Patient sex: M
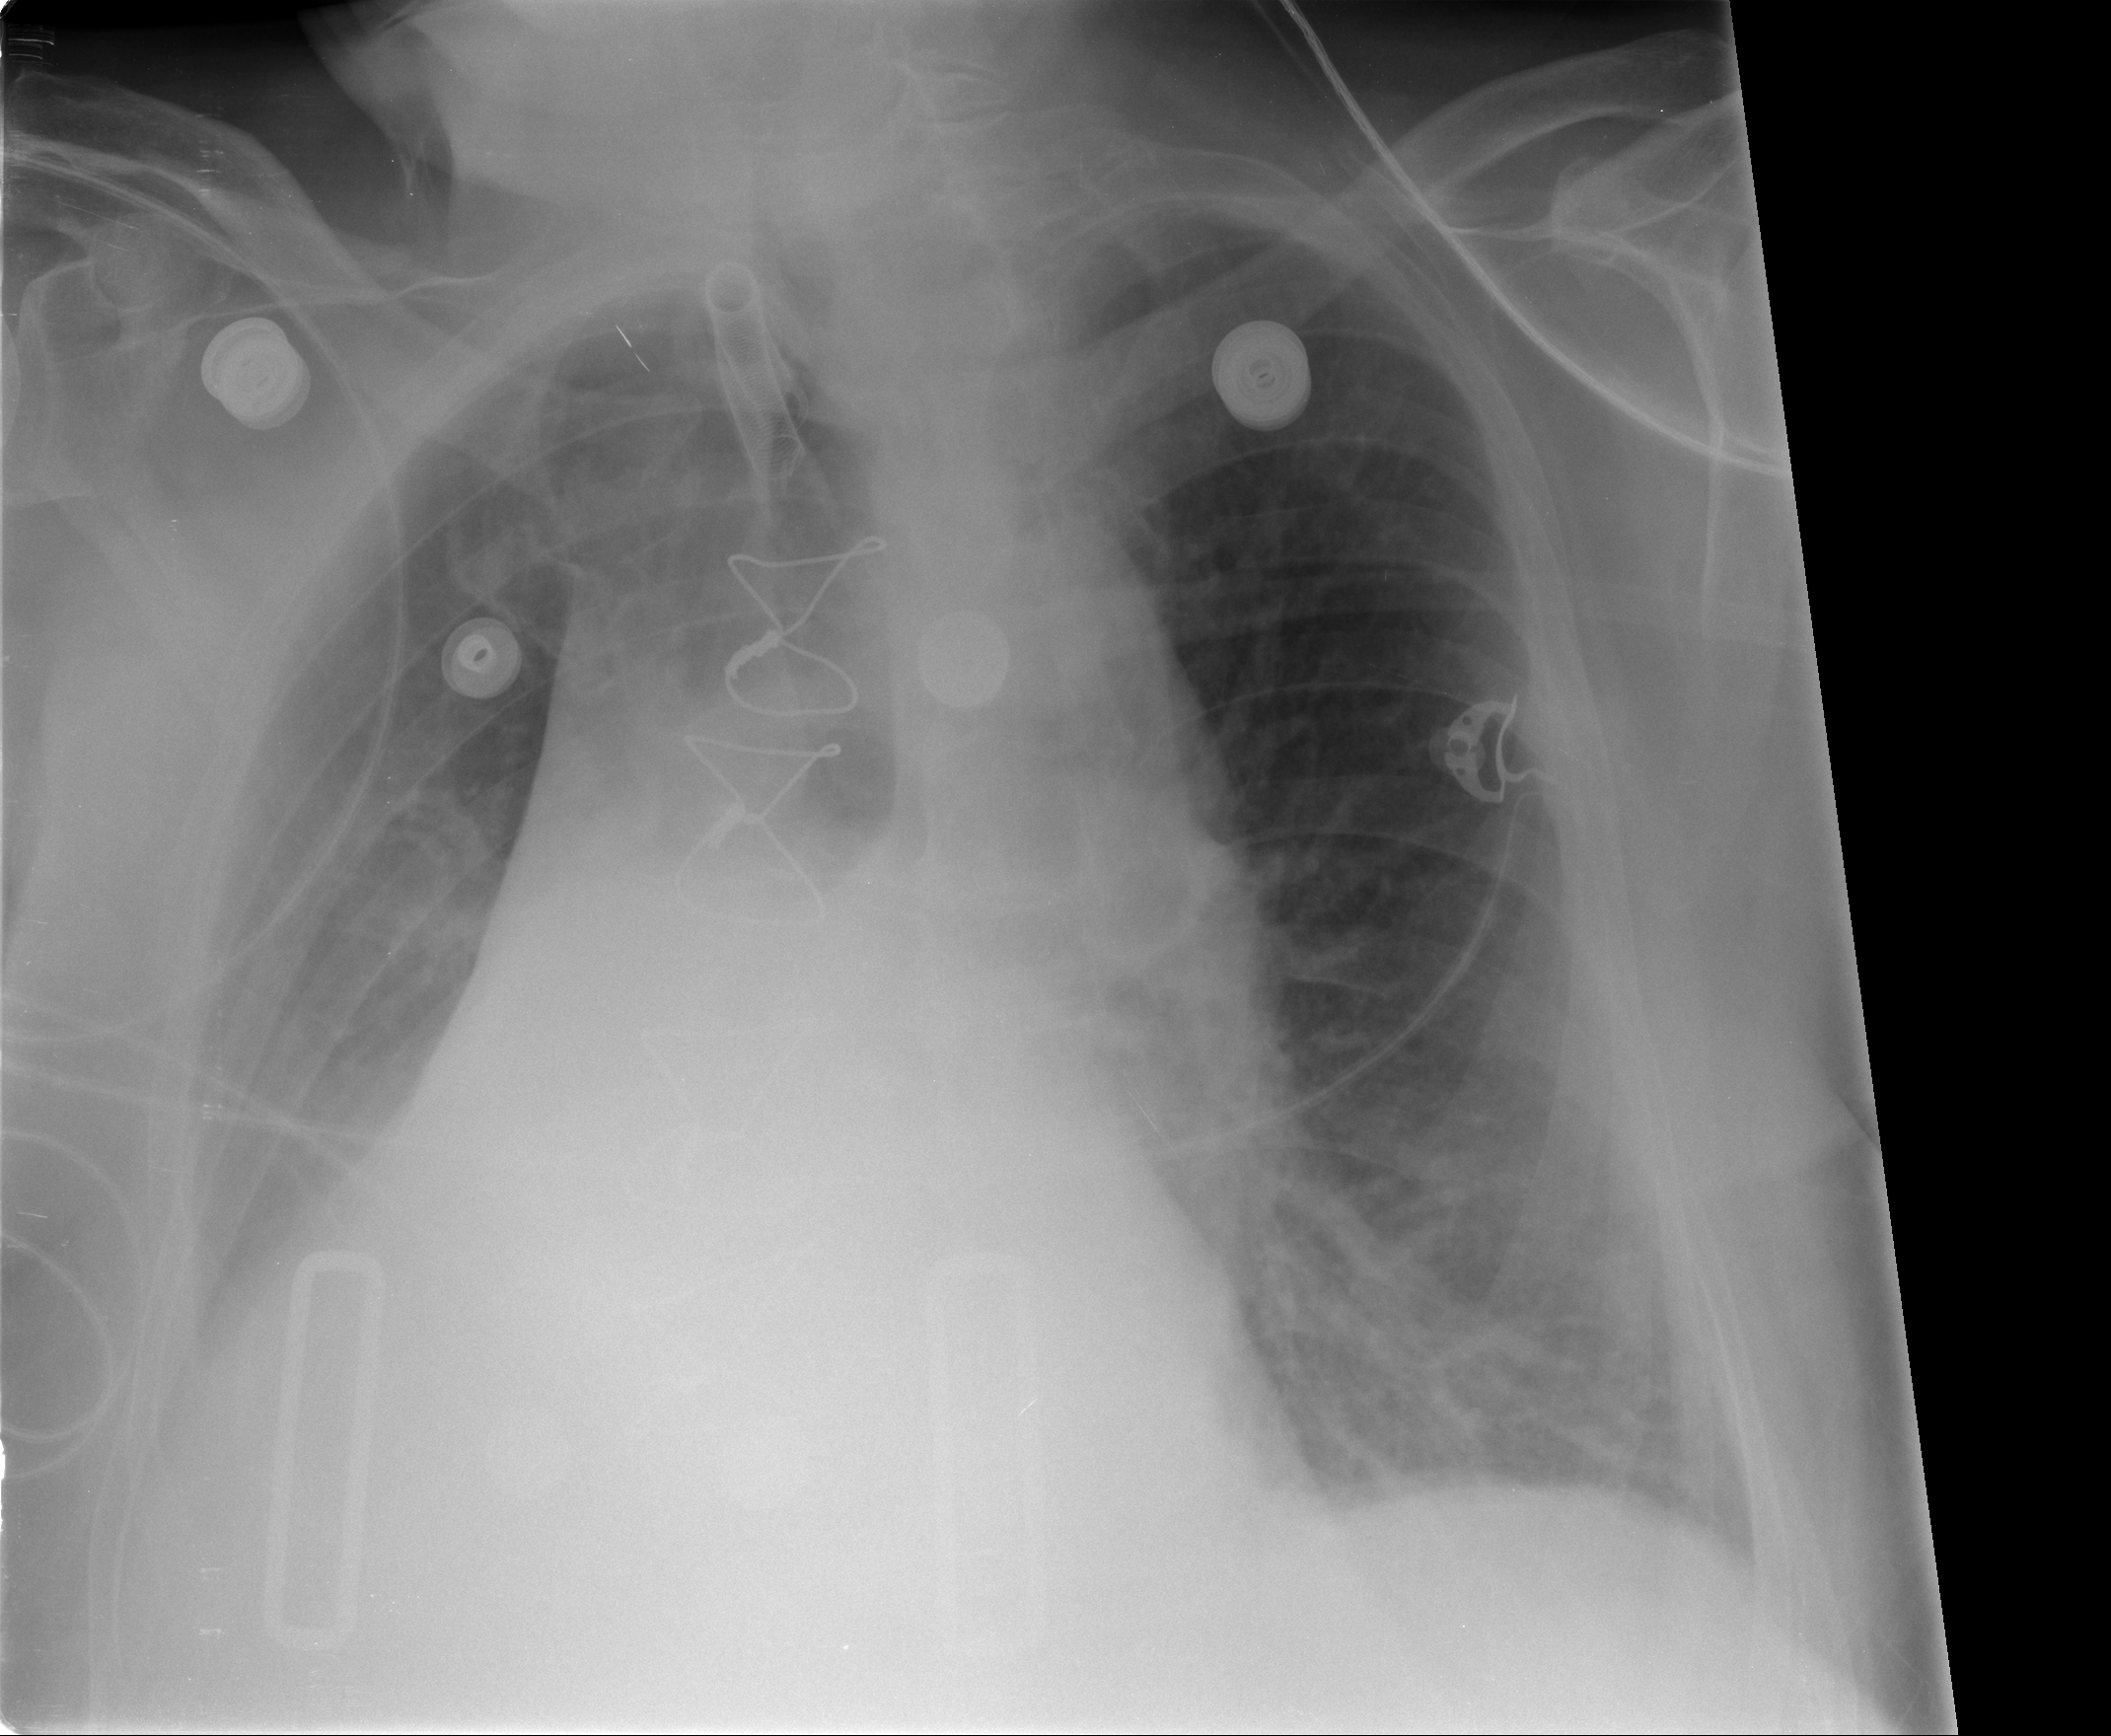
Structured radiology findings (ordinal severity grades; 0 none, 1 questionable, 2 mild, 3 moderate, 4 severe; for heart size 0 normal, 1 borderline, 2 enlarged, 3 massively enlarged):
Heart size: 2
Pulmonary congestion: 0
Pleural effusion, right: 2
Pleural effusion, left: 0
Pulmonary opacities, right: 1
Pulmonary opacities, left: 1
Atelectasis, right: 2
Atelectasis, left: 2